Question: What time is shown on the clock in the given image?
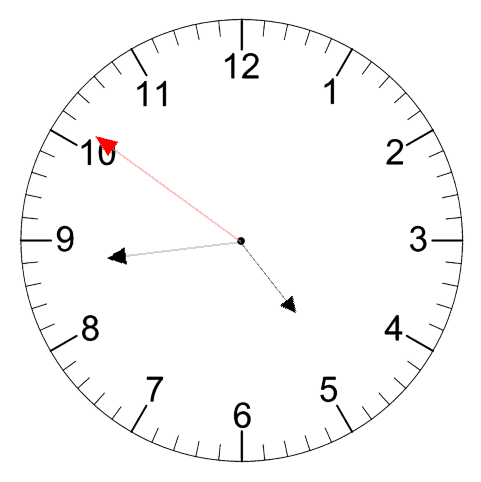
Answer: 04:43:51